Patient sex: F
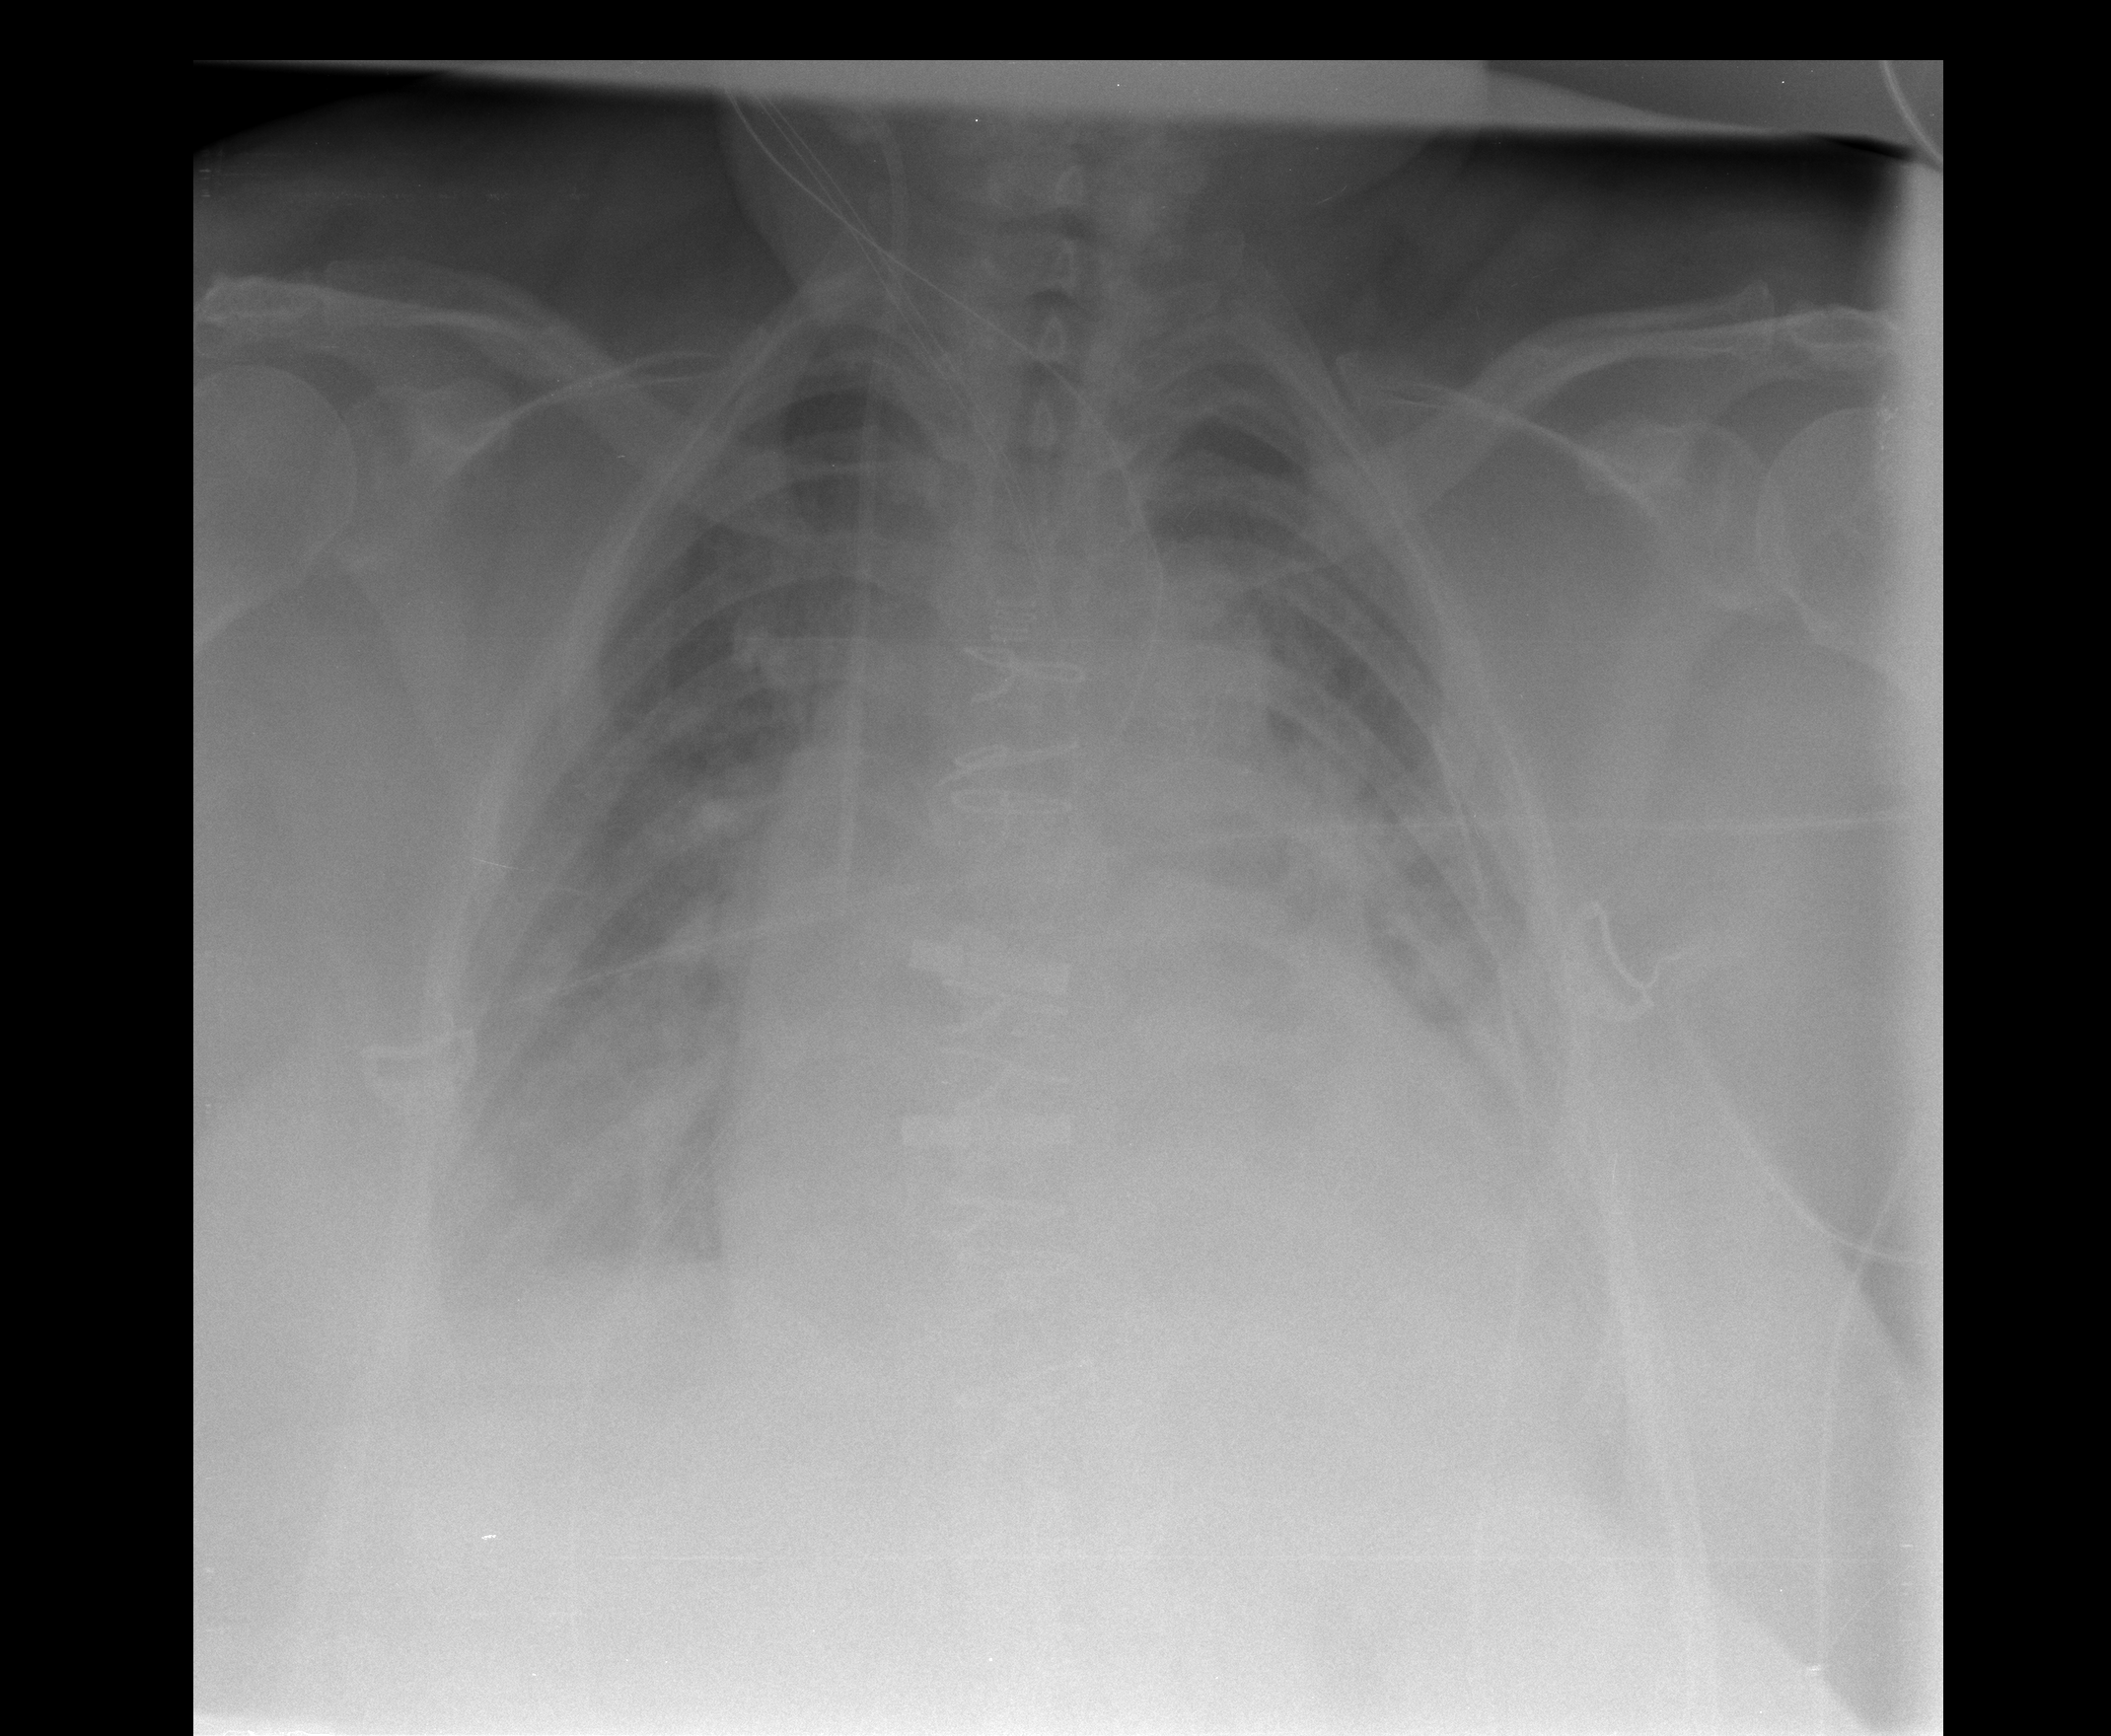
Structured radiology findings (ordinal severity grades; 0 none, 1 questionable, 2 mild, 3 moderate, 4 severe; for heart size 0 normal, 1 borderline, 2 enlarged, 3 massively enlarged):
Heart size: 2
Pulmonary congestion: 2
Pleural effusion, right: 2
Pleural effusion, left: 3
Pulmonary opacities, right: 2
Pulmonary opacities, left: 2
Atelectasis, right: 2
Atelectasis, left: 2